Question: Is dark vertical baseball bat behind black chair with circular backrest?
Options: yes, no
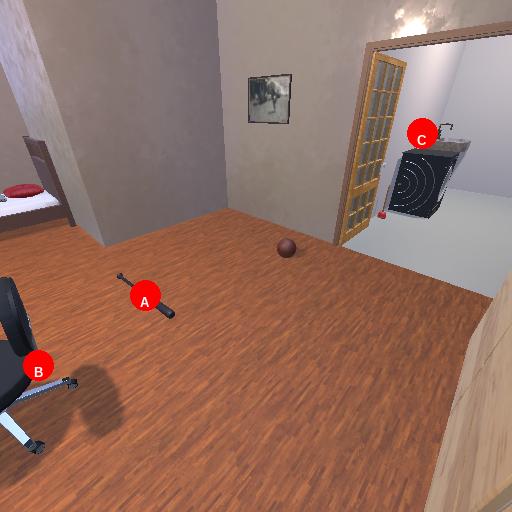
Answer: yes